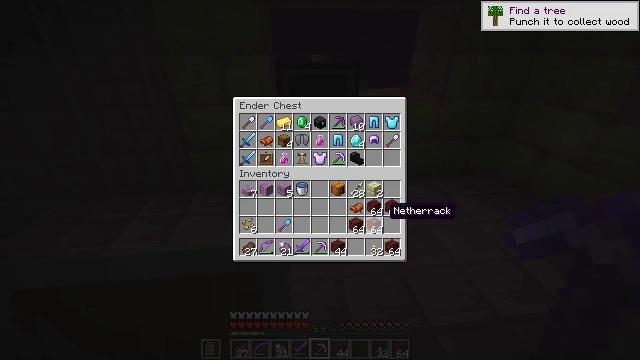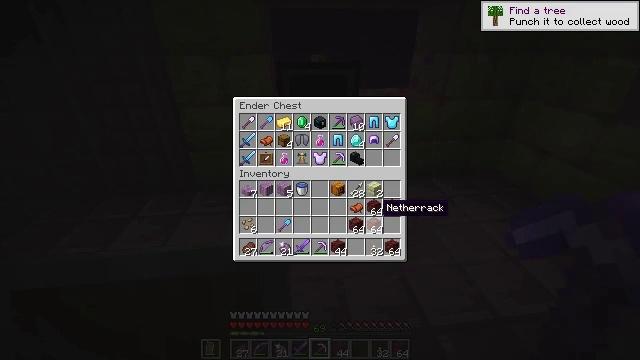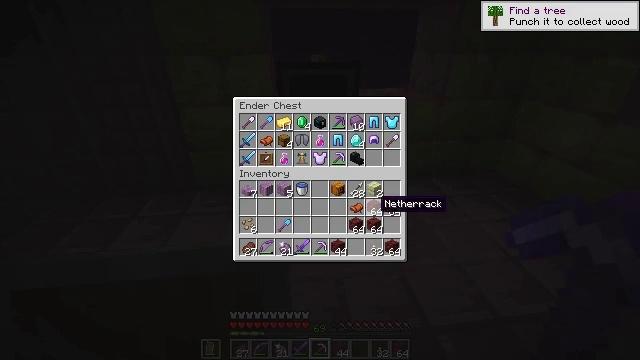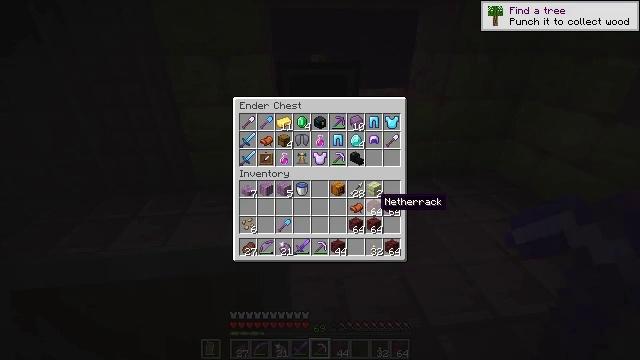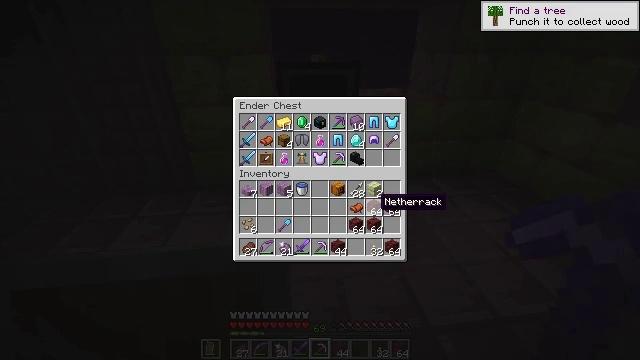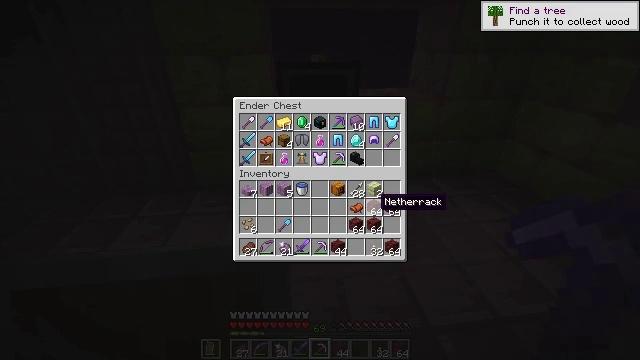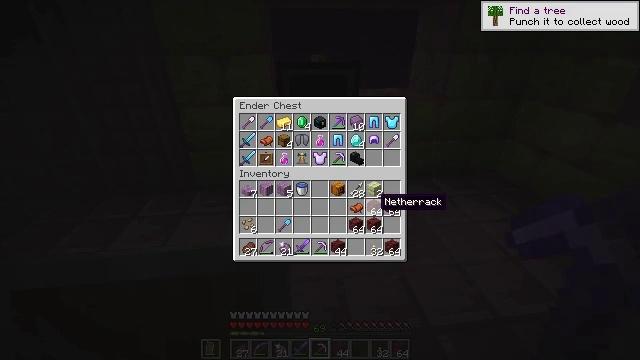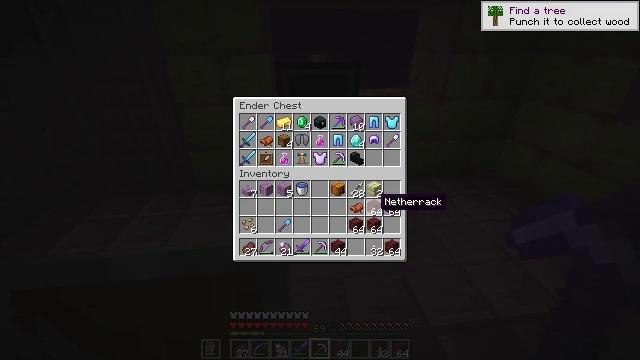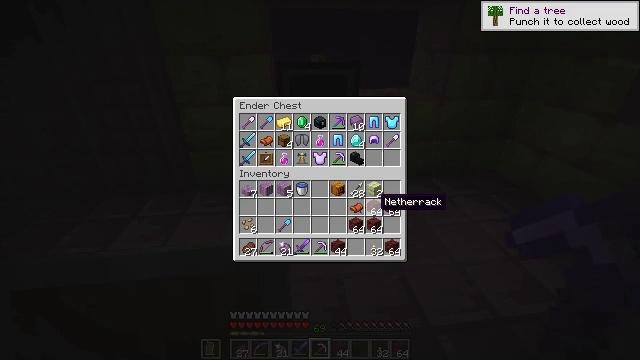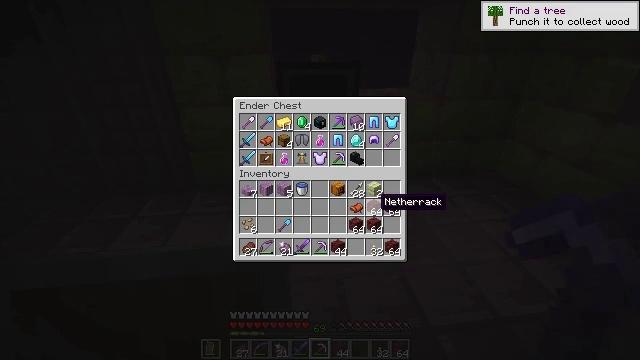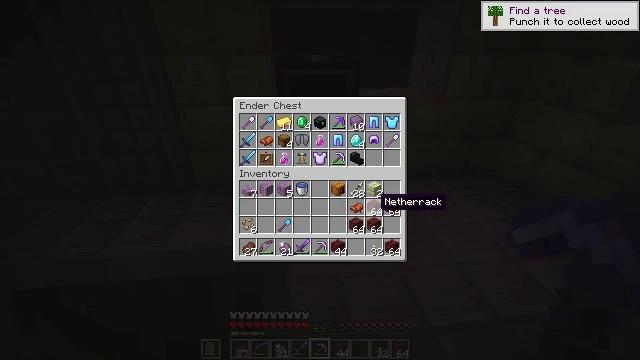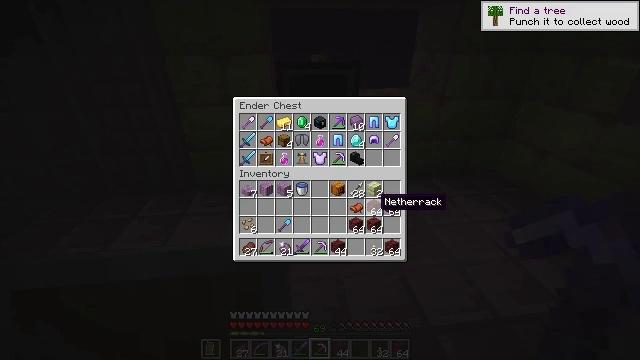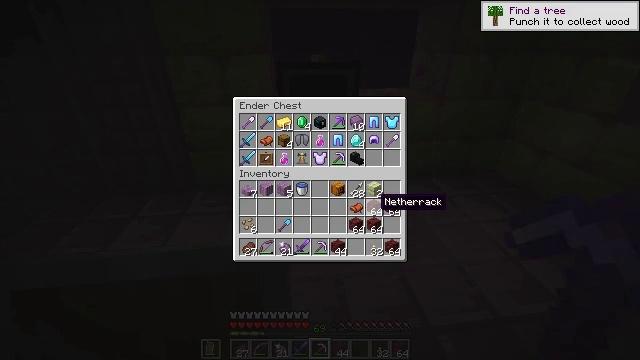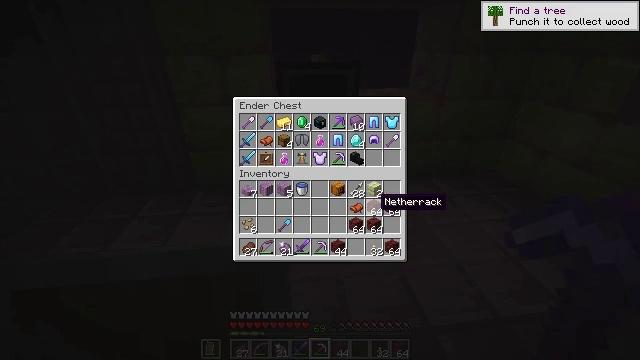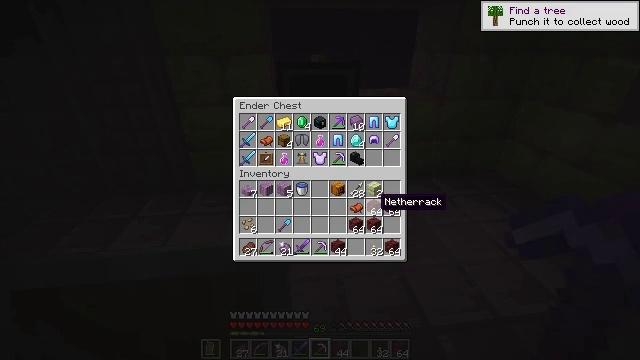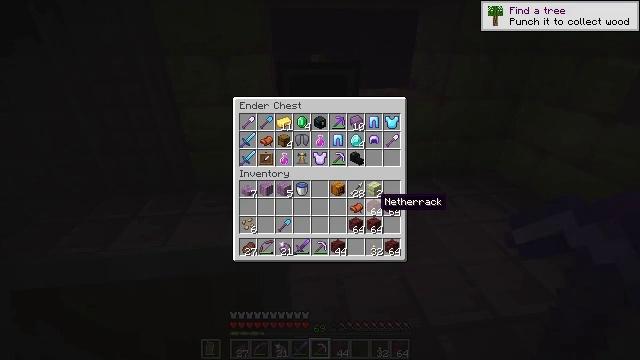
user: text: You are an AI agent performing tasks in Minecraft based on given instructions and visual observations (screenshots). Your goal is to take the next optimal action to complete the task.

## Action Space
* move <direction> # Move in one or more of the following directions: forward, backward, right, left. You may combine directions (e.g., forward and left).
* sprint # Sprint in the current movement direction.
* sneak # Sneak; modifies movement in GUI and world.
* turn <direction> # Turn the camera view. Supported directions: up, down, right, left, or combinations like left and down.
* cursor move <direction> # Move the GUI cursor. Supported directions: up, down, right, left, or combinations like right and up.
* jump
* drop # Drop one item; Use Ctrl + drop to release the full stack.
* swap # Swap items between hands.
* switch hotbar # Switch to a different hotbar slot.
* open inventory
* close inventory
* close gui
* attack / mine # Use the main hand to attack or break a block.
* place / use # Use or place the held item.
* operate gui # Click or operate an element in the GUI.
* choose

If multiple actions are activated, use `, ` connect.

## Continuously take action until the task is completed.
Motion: motion action
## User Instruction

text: Use a pickaxe to gather the ender chest.
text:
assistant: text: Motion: turn left
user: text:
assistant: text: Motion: no_op
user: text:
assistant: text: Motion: no_op
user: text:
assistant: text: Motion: no_op
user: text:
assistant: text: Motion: no_op
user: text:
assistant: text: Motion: no_op
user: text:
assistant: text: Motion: no_op
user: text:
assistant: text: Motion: no_op
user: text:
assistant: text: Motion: no_op
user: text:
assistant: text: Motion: no_op
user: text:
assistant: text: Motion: no_op
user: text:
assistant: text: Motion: no_op
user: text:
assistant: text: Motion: no_op
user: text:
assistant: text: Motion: no_op
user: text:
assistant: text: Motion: no_op
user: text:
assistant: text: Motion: no_op
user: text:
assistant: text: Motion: no_op
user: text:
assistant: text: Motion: no_op
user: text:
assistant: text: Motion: no_op
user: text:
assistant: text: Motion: no_op
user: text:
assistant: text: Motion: no_op
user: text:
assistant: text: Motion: no_op
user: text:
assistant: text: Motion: no_op
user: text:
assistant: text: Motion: no_op
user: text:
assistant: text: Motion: no_op
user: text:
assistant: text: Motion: no_op
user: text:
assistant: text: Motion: no_op
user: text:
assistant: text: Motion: no_op
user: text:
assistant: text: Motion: no_op
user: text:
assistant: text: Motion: no_op